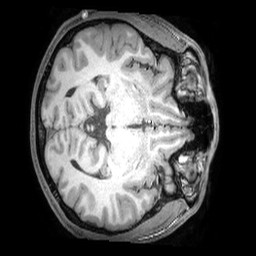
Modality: T1w
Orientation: axial
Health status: healthy
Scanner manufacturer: philips
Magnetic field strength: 3 T
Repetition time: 0.007364 s
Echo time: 0.00328 s